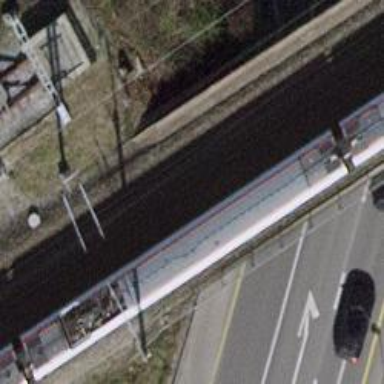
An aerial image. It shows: Single-track electrified railway with contact line.